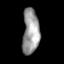
Tissue: skin
Cell type: Epithelial cells
Senescence score: 0.265
Nuclear area (px): 740
Mean DAPI intensity: 155.361